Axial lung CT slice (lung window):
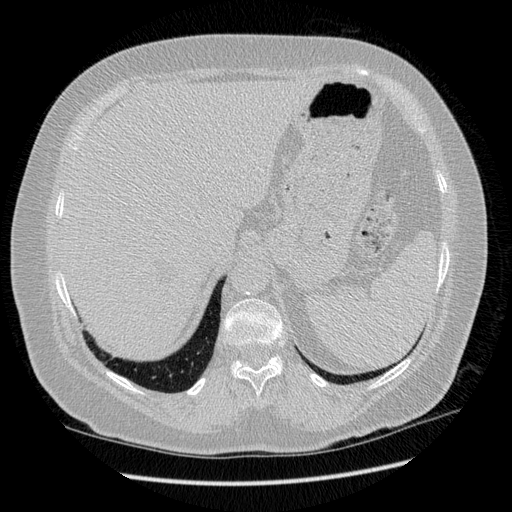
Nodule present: no